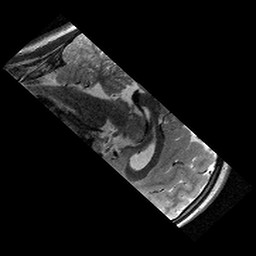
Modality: T2w
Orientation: sagittal
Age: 11
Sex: female
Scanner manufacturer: siemens
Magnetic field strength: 3 T
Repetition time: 9.23 s
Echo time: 0.067 s